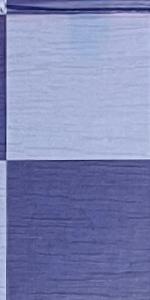
Label: Empty